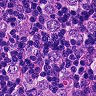
Metastatic tissue present: yes